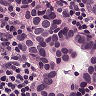
Metastatic tissue present: yes